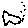
Label: fish